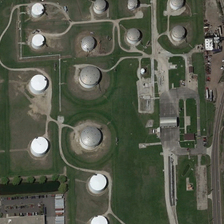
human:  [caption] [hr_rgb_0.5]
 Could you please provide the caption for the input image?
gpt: many storage tanks are surrounded by green meadows are near a road .

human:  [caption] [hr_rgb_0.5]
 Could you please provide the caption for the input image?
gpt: many storage tanks are surrounded by green meadows are near a road .

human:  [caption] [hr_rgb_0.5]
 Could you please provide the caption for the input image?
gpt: many storage tanks are surrounded by green meadows are near a road .

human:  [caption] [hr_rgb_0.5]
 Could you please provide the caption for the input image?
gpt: many storage tanks are surrounded by green meadows are near a road .

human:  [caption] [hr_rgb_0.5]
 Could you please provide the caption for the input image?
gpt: many storage tanks are surrounded by green meadows are near a road .